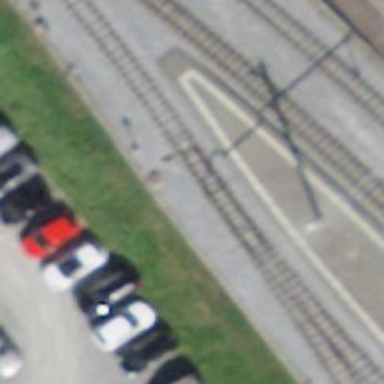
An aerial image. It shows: Railway switch.